Question: How can I add one element of array with every element of another array using foreach loop in php?
For clear understanding attaching screen shot.

in this picture element at index one will be add to all elements of another array. then element at index two will be add to every element of another array and so on...
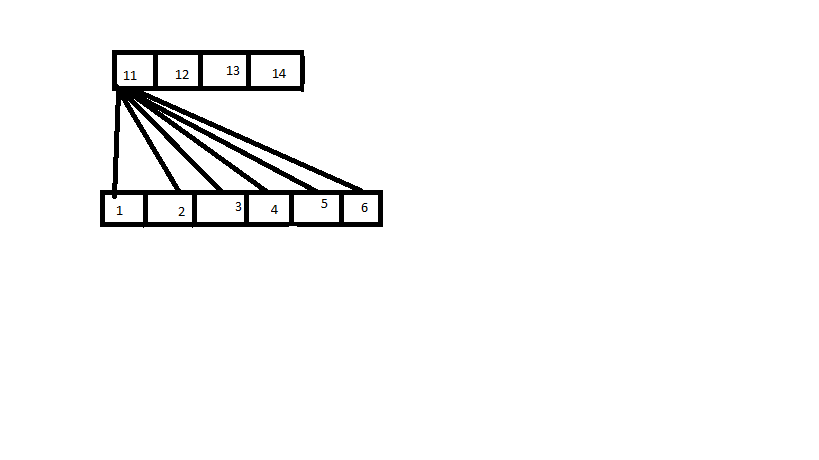
Answer: Please review below code.
'''
<?php
$arr = array(11,12,13,14,15);
$arrAnotherArray = array(1, 2, 3, 4, 5, 6, 7, 8, 9, 10);
$subArrLen = count($arrAnotherArray);
foreach($arr as $key => $value){
$arr[$key] = array();
$sum = 0;
foreach($arrAnotherArray as $key1=>$val){
$sum = $value + $val;
array_push($arr[$key],$sum);
}
}
echo "<pre>";
print_r($arr);
echo "</pre>";
?>
'''